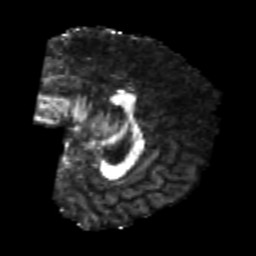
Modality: FA
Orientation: sagittal
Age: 20
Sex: male
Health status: healthy
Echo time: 0.074 s